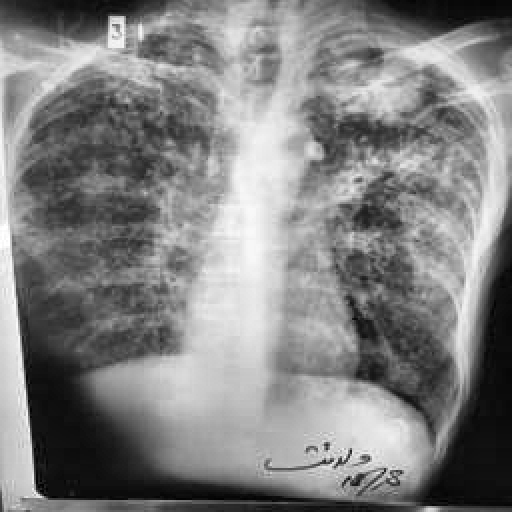
Finding: TUBERCULOSIS